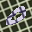
Label: 0